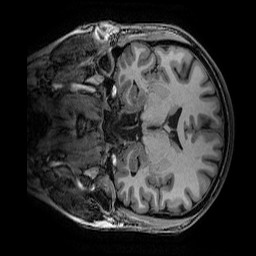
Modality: T1w
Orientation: coronal
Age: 29
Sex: female
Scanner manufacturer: ge
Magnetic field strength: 3 T
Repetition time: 0.007 s
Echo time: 0.00342 s